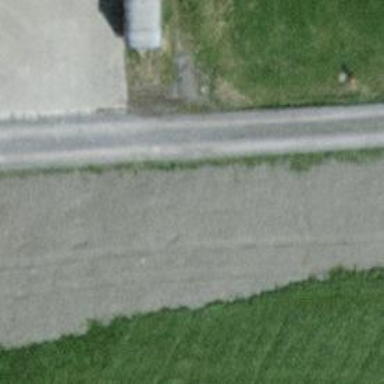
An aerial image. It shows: Unclassified road with gravel surface.